Question: I am trying to change the design of a TreeView, so that I add a border around every TreeViewItem.
As you may know, if I add a border to a TreeViewItem, like so
'''
<TreeView Name="treeView">
<TreeView.ItemContainerStyle>
<Style TargetType="TreeViewItem">
<Setter Property="IsExpanded" Value="true">
</Setter>
<Setter Property="BorderBrush" Value="Green"></Setter>
<Setter Property="BorderThickness" Value="2,2,2,2" />
</Style>
</TreeView.ItemContainerStyle>
<TreeView.ItemTemplate>
<-- my template -->
</TreeView.ItemTemplate>
</TreeView>
'''
the border won't be around the arrow, it will be like this:

What I want to do is something which looks like in the pic below:
<URL>
How could I achieve this? Is it even possible?
Thank you.
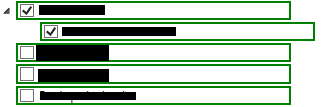
Answer: I've managed to make something, which is quite laughable really but it's all i could come up with...
I read about ItemPresenter and ControlTemplate, I think it could be done using that, but I found the Expander class to be a little confusing, especially since I had third level children and I was unable to find something relevant about making the Expander work for them.
So, my solution was to make a template, in which I had created a grid consisting of two rows: the first one being of normal height, the second one being a rectangle with the height of 1 and -160 margin (to compensate for the indent).
'''
<StackPanel Background="Transparent" Margin="20,20,20,20">
<Border BorderThickness="1" BorderBrush="Gray" Margin="0">
<TreeView Name="treeView" BorderThickness="0" Background="Transparent" Height="400" ScrollViewer.HorizontalScrollBarVisibility="Disabled">
<TreeView.ItemContainerStyle>
<Style TargetType="TreeViewItem">
<Setter Property="IsExpanded" Value="{Binding IsExpanded}" />
</Style>
</TreeView.ItemContainerStyle>
<TreeView.ItemTemplate>
<HierarchicalDataTemplate ItemsSource="{Binding Children}">
<Grid>
<Grid.ColumnDefinitions>
<ColumnDefinition Width="*"/>
</Grid.ColumnDefinitions>
<Grid.RowDefinitions>
<RowDefinition Height="30"/>
<RowDefinition Height="*" />
</Grid.RowDefinitions>
<Border Grid.Column="0" Grid.Row="0">
<CheckBox IsChecked="{Binding IsChecked, Mode=TwoWay}" Click="CheckBox_Click" VerticalAlignment="Center">
<TextBlock Text="{Binding Description}" Width="250" Margin="0,0,0,0"/>
</CheckBox>
</Border>
<Rectangle Grid.Row="1" Grid.Column="0" HorizontalAlignment="Stretch" Fill="Gray" Height="1" Margin="-160"/>
</Grid>
</HierarchicalDataTemplate>
</TreeView.ItemTemplate>
</TreeView>
</Border>
'''